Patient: sex M, age 34
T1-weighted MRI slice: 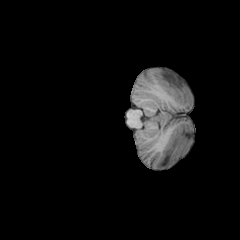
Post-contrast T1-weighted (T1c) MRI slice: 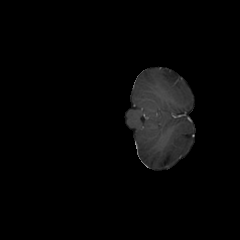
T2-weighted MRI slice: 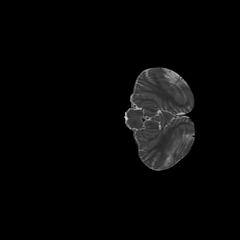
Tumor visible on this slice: no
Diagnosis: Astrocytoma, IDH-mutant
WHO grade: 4